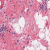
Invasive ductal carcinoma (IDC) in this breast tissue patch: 0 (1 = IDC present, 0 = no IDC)